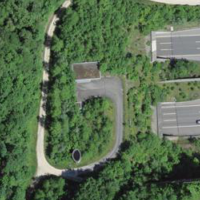
EUNIS habitat code: 57
Species observed at this site:
Buteo buteo